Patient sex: M
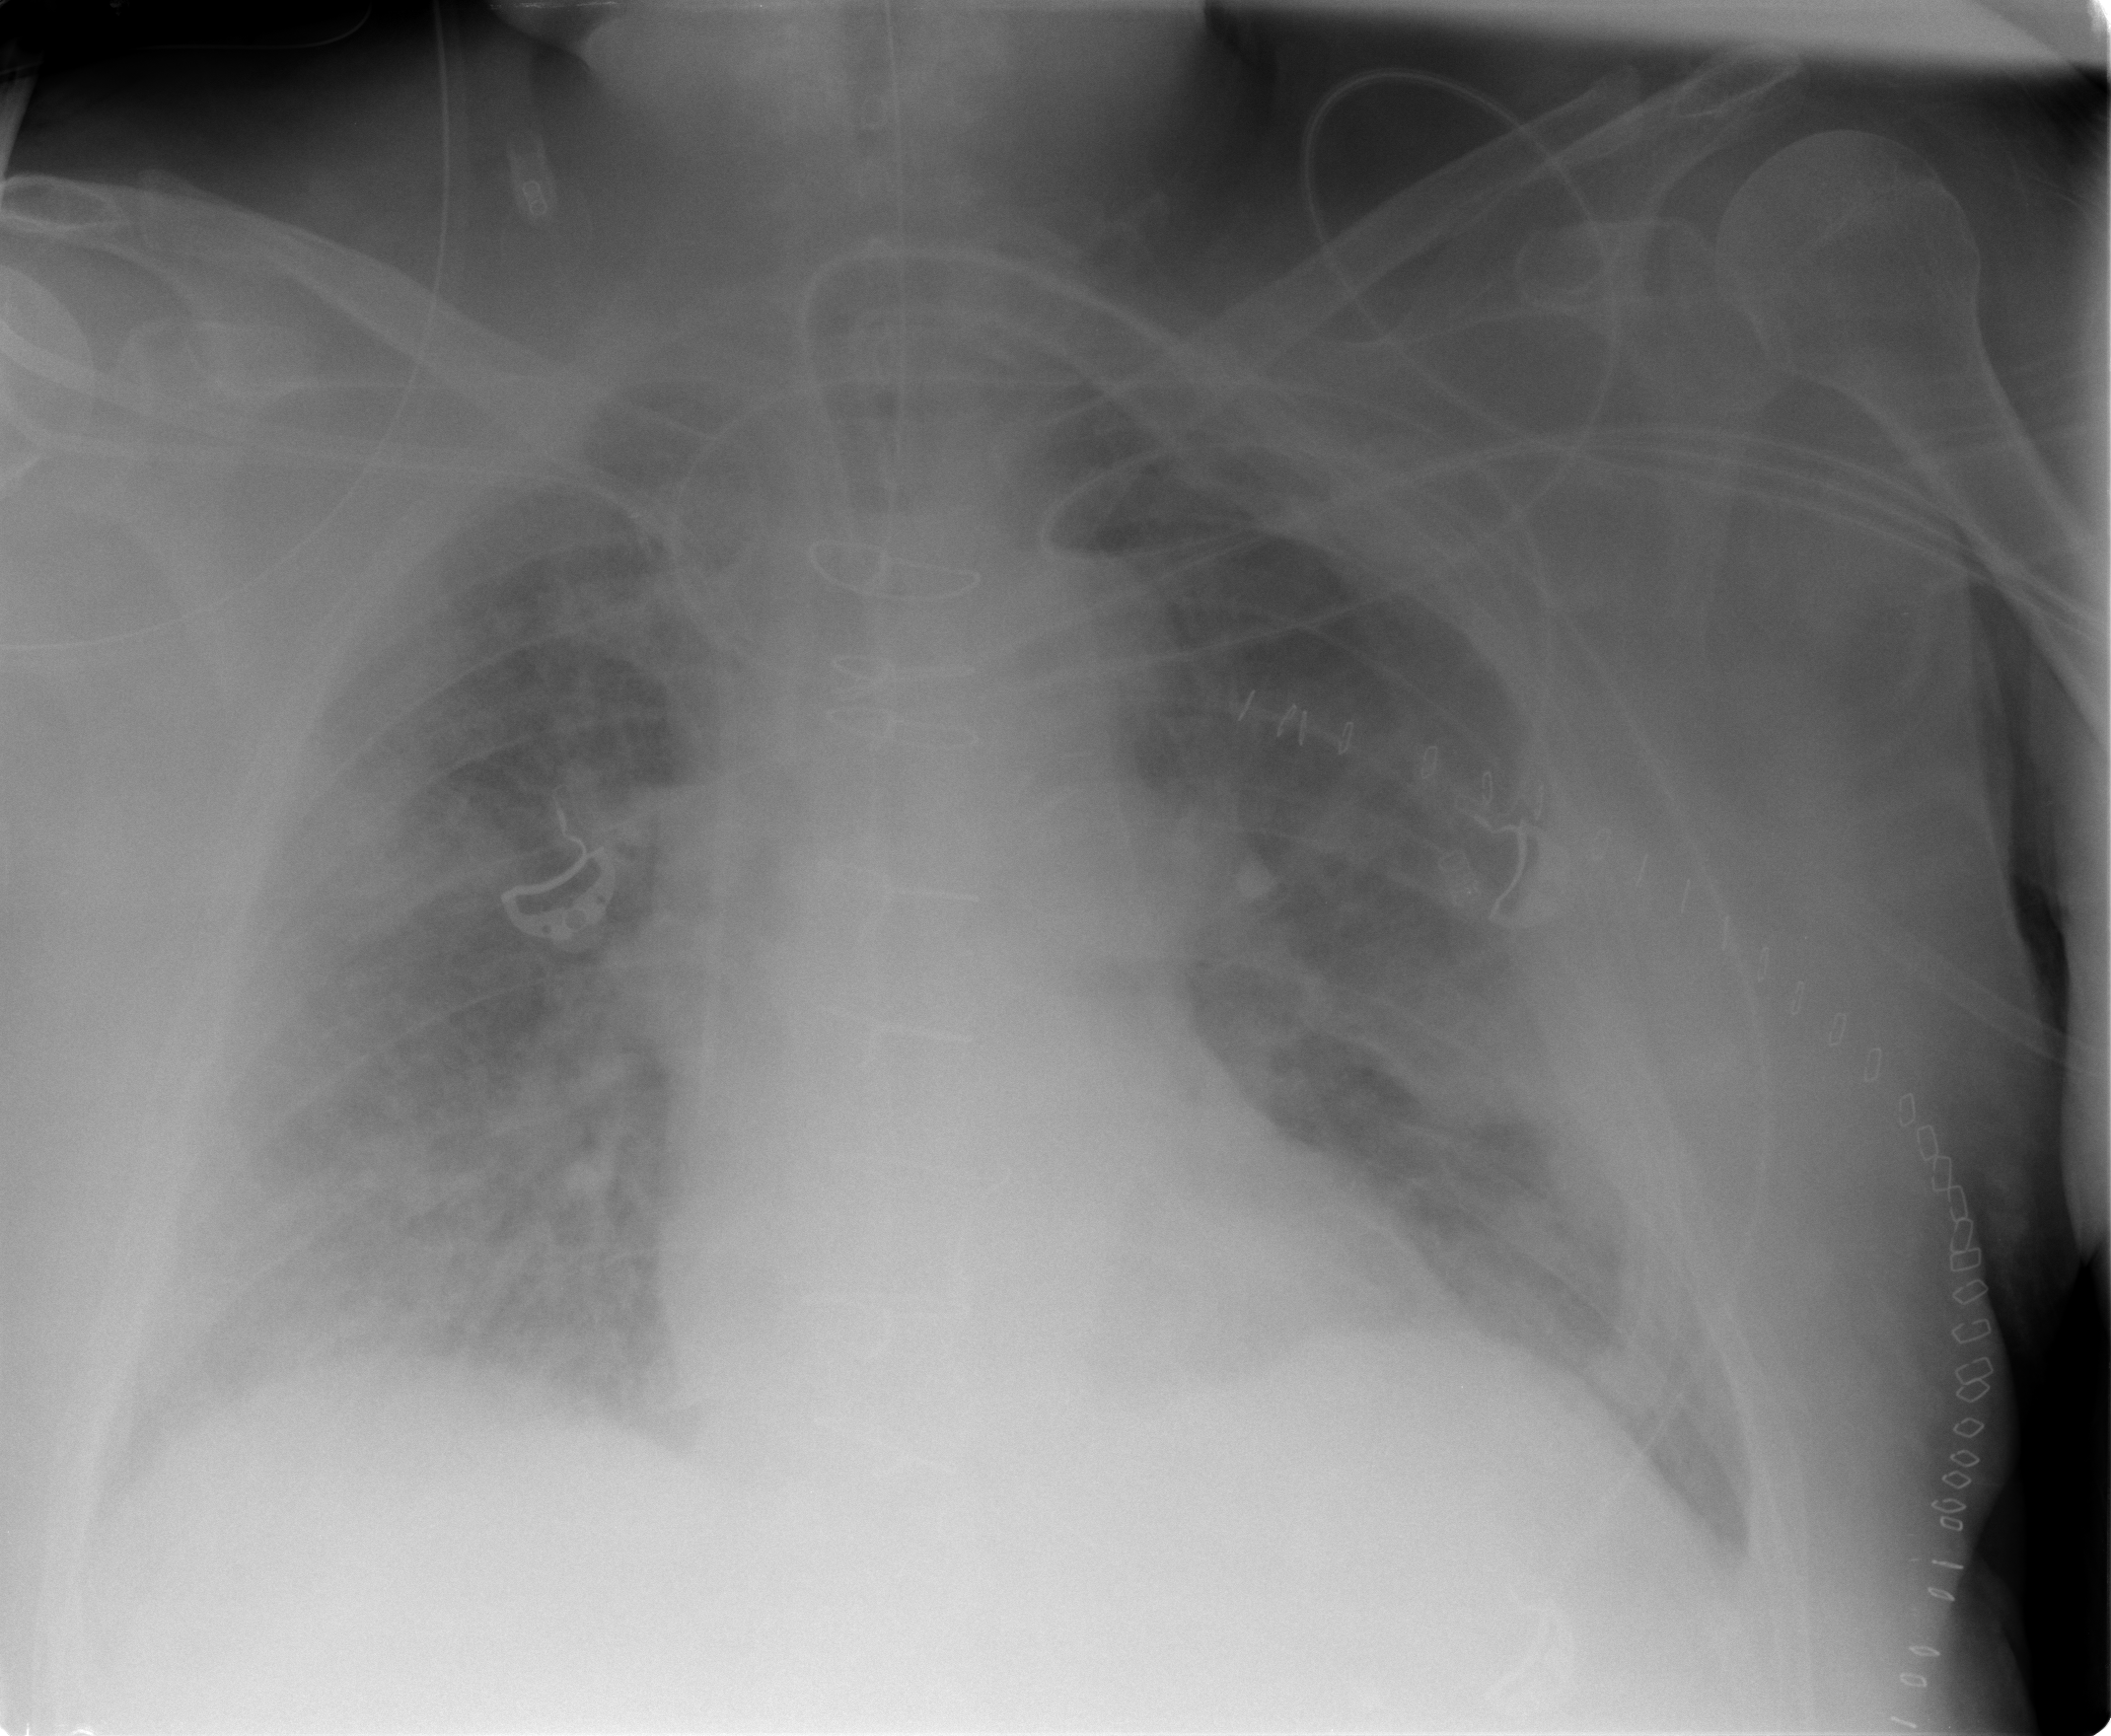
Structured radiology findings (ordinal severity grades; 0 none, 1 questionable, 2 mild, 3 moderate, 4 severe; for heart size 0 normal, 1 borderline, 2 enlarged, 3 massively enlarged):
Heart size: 2
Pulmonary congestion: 3
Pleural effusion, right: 0
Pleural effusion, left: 0
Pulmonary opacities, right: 3
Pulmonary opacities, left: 3
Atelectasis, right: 2
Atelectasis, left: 2